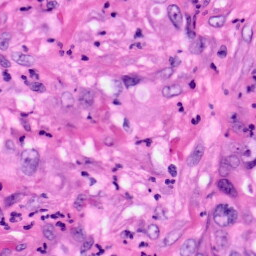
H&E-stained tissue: Pancreatic